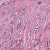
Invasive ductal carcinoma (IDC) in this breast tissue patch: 1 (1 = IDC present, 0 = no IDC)